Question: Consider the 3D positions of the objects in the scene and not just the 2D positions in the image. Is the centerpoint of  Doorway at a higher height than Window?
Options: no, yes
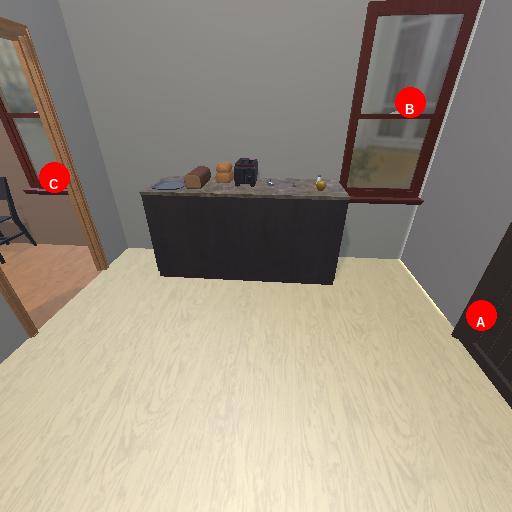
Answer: no